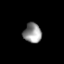
Tissue: lung
Cell type: Endothelial cells
Senescence score: 0.5774
Nuclear area (px): 353
Mean DAPI intensity: 143.218